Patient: sex M, age 68
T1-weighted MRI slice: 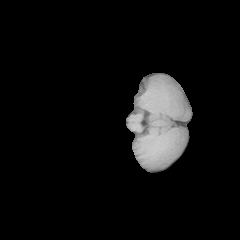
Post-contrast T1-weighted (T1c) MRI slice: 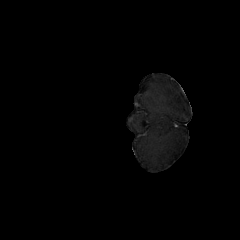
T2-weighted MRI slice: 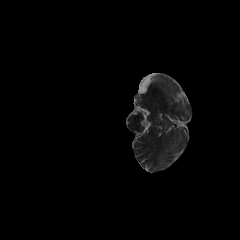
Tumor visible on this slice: no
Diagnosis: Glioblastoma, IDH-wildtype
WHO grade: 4